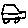
Label: car